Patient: sex M, age 35
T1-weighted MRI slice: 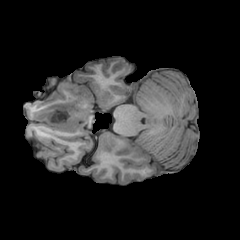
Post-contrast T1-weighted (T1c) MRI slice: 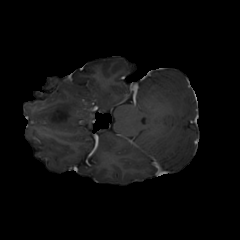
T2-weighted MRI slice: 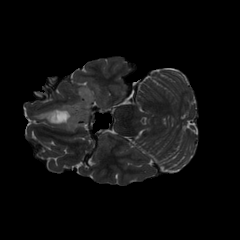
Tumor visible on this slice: yes
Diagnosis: Astrocytoma, IDH-mutant
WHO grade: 3